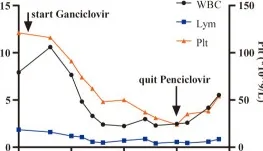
CMV reactivation. (C), The dynamic changes of the number of WBC, lymphocyte and platelet after the use of ganciclovir or penciclovir.
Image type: pathology (immunostaining)